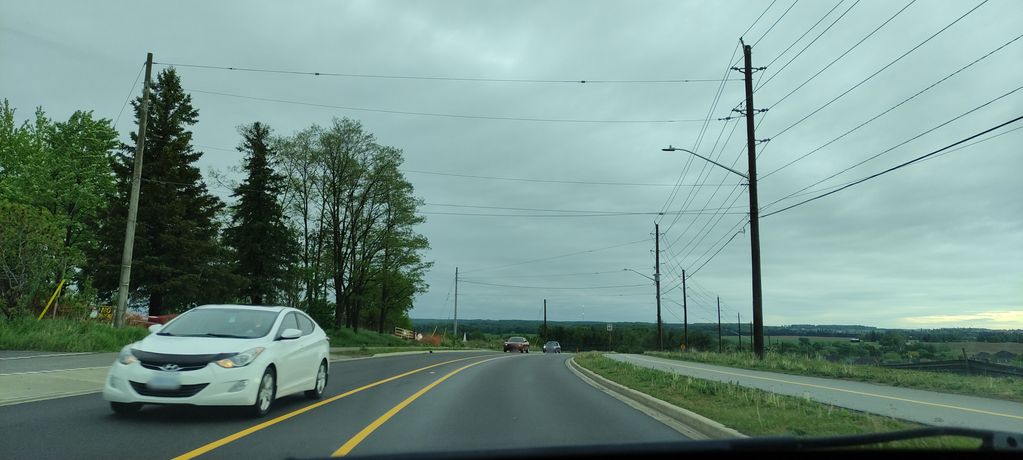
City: kitchener-waterloo